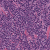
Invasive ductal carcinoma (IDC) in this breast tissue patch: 1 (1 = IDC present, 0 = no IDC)